Question: I want to decouple the MVC web pages, and the order in which they are displayed. Generally speaking, I think these are the scenarios I need to address, but I'm lot locked into a particular way of thinking. I just want to find a pattern or an object that will assist in controlling the flow.
Sample Page Sequencing:
- Forward only: The user can only progress forward though the workflow, until finished.
-- Special case: If a user navigates to, or manually enters in an invalid URL, then the system should respond accordingly (redirect to current step) - Forward - Back (read only): The user may progress through the wizard, but the back button allows for read only view of previous data.- Forward - Back (read write): The user may go back and update data in previous entries. This may cause the workflow to reset to the prior state.
For those times when a user may enter into more than one "valid state", the forward concept above should accomodate that (such as in a State Machine)
How would I implement this page control flow in a MVC3 / WF4 application?

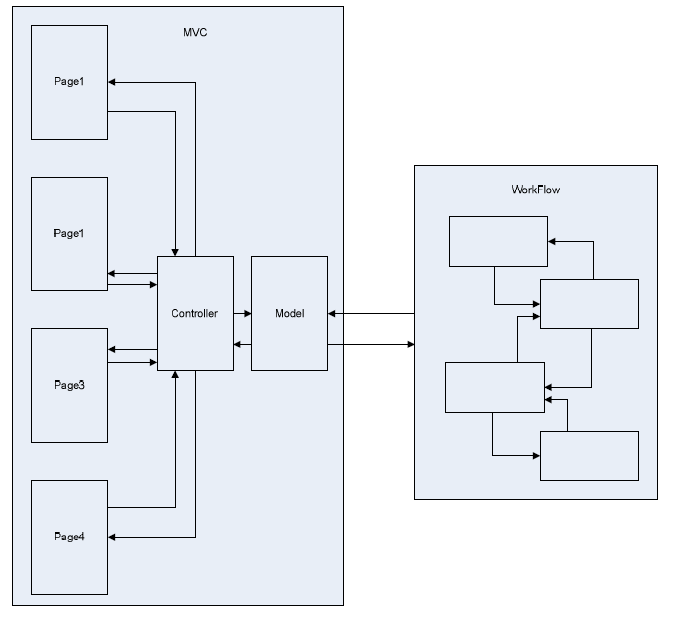
Answer: I explored this idea. In my opinion, Workflow Foundation would only be worth it if your process takes a long time (like days).
Otherwise, you'll find that writing some kind of custom code (like a State Machine) is a much easier solution than trying to incorporate Workflow Foundation.
However, if you're looking for examples, here's one:
<URL>